四年级 · 度量几何学
估一估, 下图中台灯灯杆夹角大约是（）。

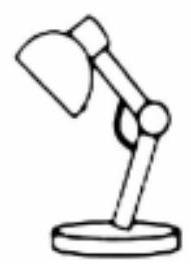
A. $60^{\circ}$
B. $90^{\circ}$
C. 120
D. $160^{\circ}$
答案: C